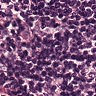
Metastatic tissue present: no